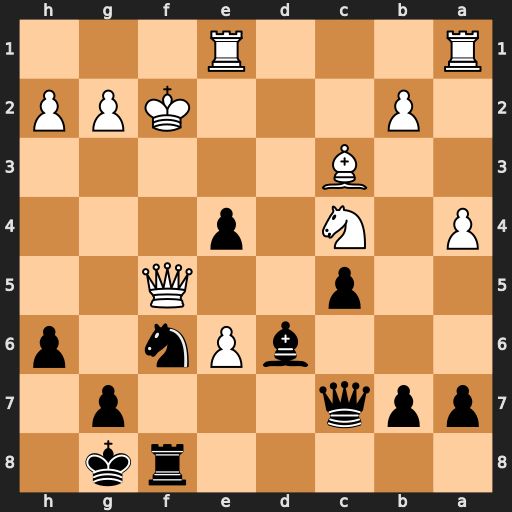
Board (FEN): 5rk1/ppq3p1/3bPn1p/2p2Q2/P1N1p3/2B5/1P3KPP/R3R3
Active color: b
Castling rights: -
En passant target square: -
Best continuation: Ng4+ Ke2 Rxf5